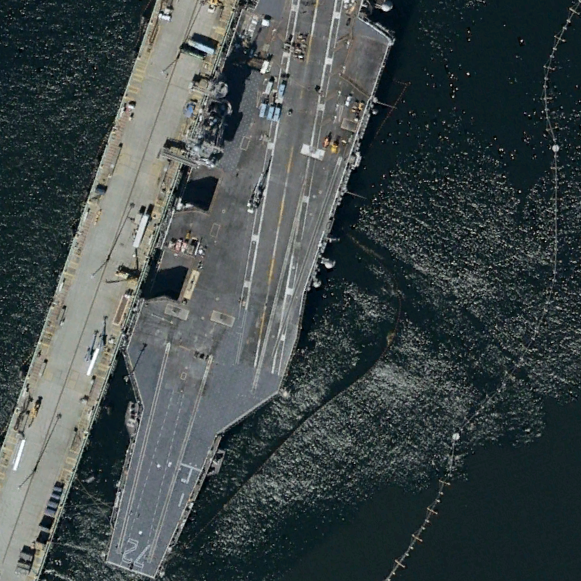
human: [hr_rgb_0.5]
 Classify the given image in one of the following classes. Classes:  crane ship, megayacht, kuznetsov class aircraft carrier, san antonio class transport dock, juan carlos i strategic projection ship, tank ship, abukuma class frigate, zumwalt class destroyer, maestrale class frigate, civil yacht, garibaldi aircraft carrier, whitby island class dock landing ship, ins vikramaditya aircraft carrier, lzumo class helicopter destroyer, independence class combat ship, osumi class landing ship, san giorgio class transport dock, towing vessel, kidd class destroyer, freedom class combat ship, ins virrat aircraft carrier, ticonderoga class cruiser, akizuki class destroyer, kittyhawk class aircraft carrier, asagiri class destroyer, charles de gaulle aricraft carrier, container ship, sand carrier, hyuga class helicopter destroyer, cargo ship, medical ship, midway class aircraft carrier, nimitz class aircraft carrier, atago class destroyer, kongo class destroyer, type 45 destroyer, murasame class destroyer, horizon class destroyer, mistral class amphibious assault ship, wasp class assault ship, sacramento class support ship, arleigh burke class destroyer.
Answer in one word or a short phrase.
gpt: Nimitz class aircraft carrier